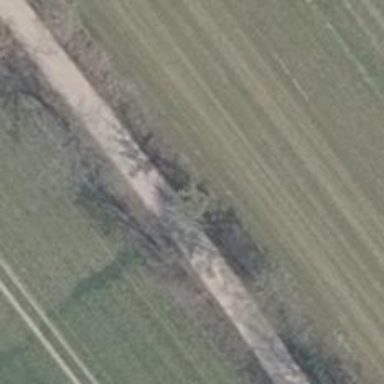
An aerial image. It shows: Row of deciduous broadleaved trees.